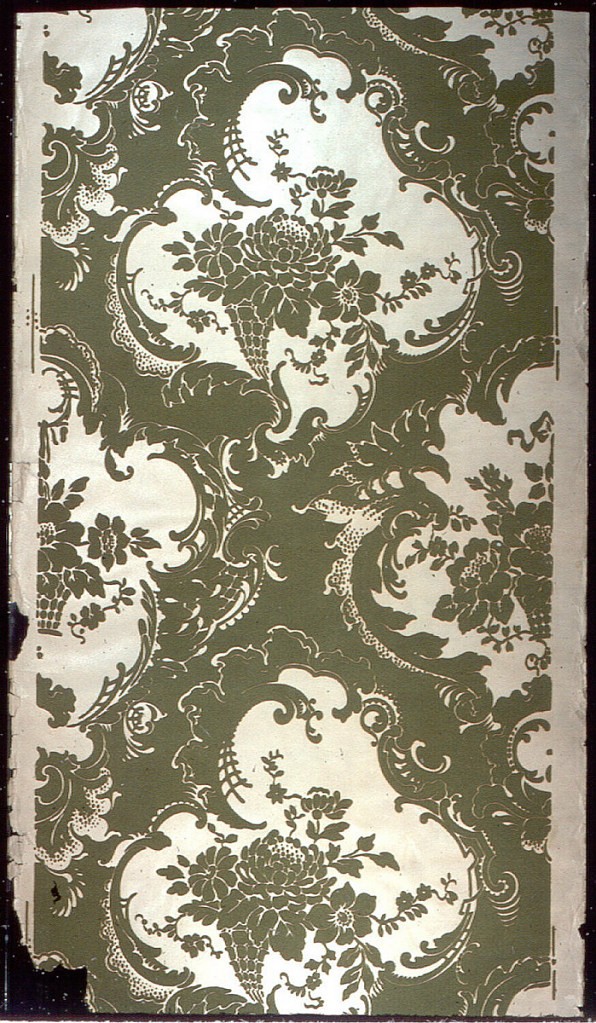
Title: Sidewall
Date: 1850–1900
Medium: Block-printed and flocked
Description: Large-scale diaper pattern in Rococo-revival style. Inside the diaper is a floral bouquet. Printed in green on white satin ground.